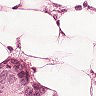
Metastatic tissue present: yes